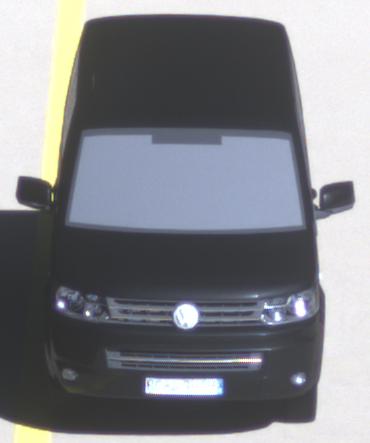
Make: VW Commercial Vehicles (Nutzfahrzeuge)
Model: T5 Multivan 2.0
Detailed model: T5 Multivan
Model produced from: 2009/09
Model produced until: 2013/06
Doors: 4
Color: black
Road condition: dry road
Daytime: morning or afternoon
Contrast: high contrast